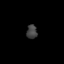
Tissue: lung
Cell type: Epithelial cells
Senescence score: 0.2377
Nuclear area (px): 142
Mean DAPI intensity: 66.486